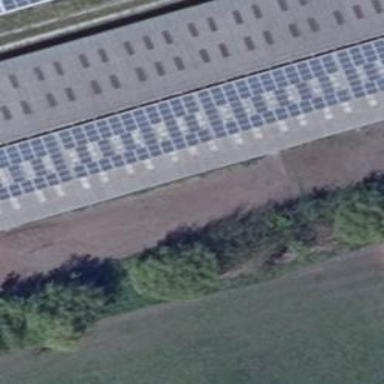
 generating electricity through photovoltaic methods."